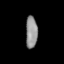
Tissue: lung
Cell type: Myeloid cells
Senescence score: 0.68
Nuclear area (px): 367
Mean DAPI intensity: 145.422